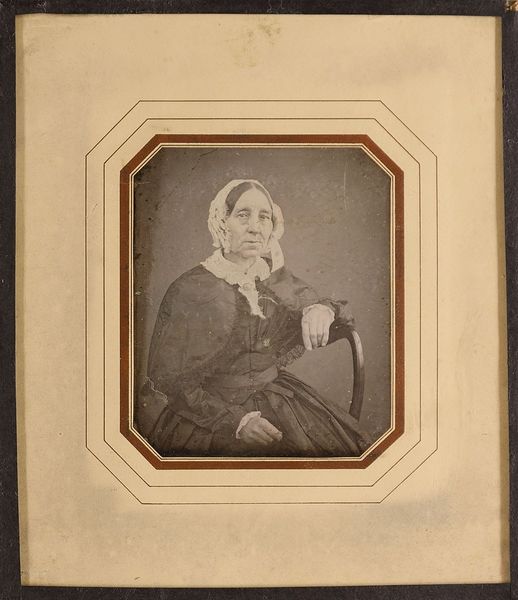
Titel: Frau Raynal aus Hamburg
Standort: Hamburg
Institution: Museum für Kunst und Gewerbe Hamburg
Schlagwörter: frau, haube, portrait, figur, kopfbedeckung, foto, fotografie, photographie, photo, lichtbild, daguerreotypie, bildwerke, angewandte und bildende kunst, hessische systematik, porträt, porträtfotografie, porträtphotographie, hüftbild